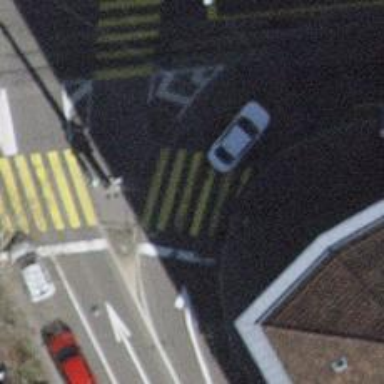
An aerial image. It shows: Crossing with traffic signals and zebra markings.